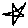
Label: star